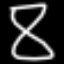
Label: hourglass